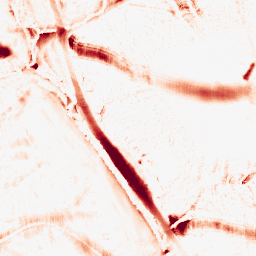
Category: morphological
Decomposition family: morphological_ellipse
Decomposition parameters: operation: opening
width: 30
height: 20
Upsampling method: lanczos
Upsampling parameters: scale: 2
Upsampling scale: 2